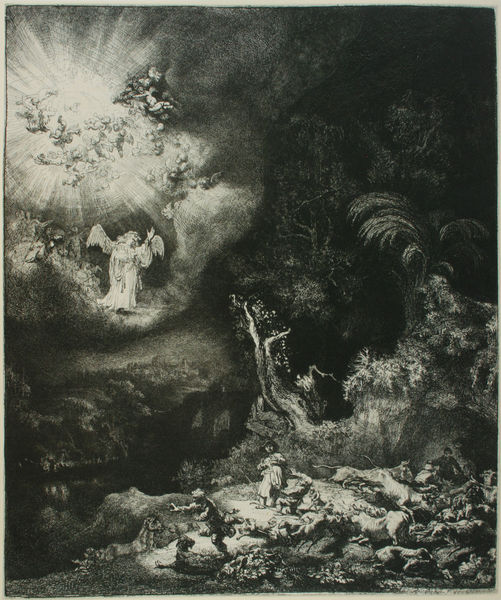
Titel: Die Verkündigung an die Hirten
Künstler: Rembrandt
Standort: Wien
Institution: Albertina
Schlagwörter: baum, dunkel, flügel, gott, himmel, mann, wasser, weiß, wolken, bäume, fluss, landschaft, menschen, mädchen, see, ufer, grau, hell, licht, schwarz, tiere, wolke, bibel, tod, tot, bach, erde, natur, weide, sonne, kind, pflanzen, wald, engel, düster, herde, kuh, farn, flucht, strahlen, wurzel, traum, druck, stich, rennen, flüchten, schein, efeu, jesus, sterben, erscheinung, eiche, erleuchtung, heilig, stier, reproduktion, hirte, wegrennen, bibelszene, weglaufen, wurzeö, weld